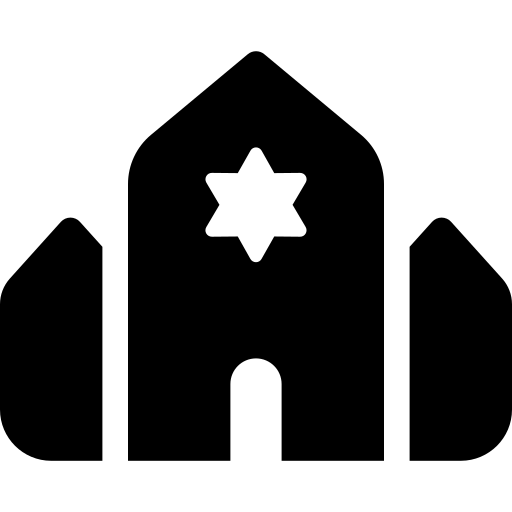
Tags: icon, FontAwesome, fa-icon, solid, synagogue